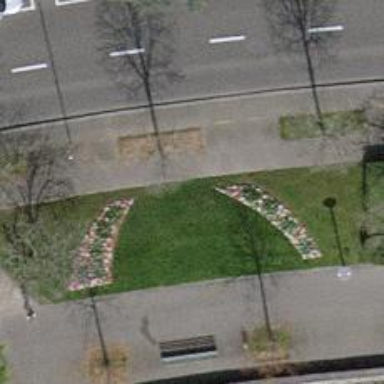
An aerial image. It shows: Avenue of trees.